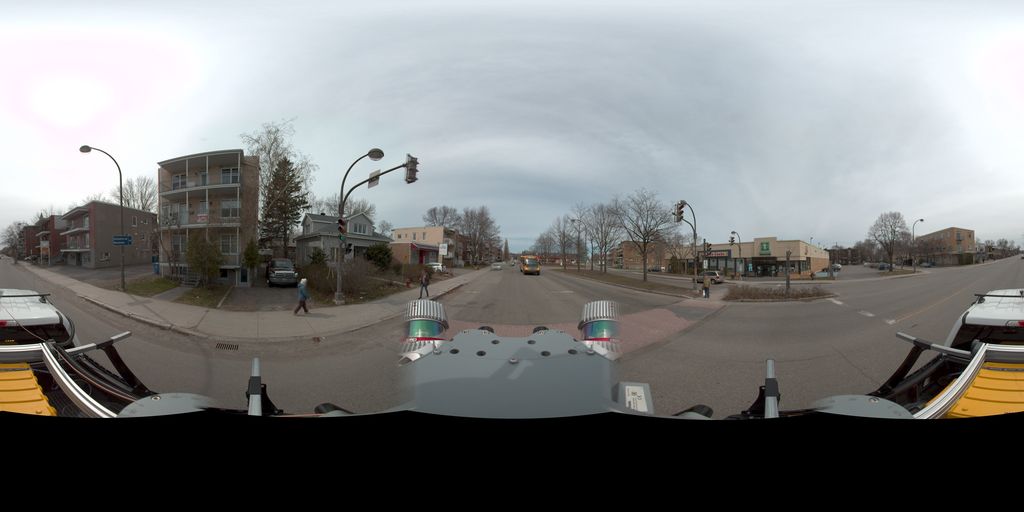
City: quebec_city